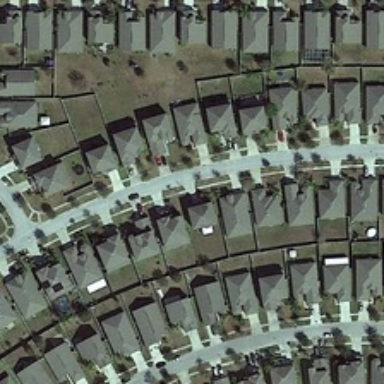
Many buildings and green trees are in a dense residential area .